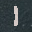
Label: 1